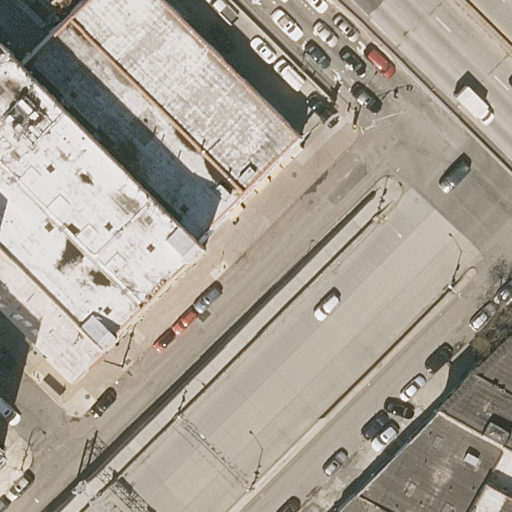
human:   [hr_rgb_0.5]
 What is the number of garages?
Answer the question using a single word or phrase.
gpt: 0

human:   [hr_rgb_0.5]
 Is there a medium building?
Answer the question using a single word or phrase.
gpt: yes

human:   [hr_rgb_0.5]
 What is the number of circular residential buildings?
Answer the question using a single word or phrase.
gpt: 0

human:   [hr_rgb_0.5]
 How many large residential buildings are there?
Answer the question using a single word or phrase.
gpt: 1

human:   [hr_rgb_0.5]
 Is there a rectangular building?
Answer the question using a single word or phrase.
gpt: yes

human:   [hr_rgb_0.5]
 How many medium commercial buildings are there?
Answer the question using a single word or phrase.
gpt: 0

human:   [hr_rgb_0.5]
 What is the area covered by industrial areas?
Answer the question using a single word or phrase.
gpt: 0m2

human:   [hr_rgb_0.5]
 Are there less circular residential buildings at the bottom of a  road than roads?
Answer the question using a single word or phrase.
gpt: yes

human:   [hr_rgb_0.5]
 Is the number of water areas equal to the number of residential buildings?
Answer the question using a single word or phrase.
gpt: no

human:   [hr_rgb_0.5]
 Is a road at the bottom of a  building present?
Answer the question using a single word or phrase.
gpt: yes

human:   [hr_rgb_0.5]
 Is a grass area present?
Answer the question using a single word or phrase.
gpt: no

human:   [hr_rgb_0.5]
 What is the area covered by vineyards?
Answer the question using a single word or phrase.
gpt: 0m2

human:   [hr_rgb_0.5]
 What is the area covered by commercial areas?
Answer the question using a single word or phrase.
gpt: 0m2

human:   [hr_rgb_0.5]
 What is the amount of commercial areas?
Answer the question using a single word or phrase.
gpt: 0

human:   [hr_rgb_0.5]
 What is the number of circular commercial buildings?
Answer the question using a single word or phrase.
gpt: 0

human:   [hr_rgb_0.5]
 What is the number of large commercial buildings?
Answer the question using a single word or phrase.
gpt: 0

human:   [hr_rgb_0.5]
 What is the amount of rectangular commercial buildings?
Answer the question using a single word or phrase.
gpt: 0

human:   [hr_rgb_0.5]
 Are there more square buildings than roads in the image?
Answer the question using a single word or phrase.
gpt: no

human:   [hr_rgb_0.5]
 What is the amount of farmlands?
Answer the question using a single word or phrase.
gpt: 0

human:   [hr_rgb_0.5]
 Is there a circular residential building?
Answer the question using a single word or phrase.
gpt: no

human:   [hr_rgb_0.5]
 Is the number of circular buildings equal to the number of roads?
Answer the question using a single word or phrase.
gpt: no

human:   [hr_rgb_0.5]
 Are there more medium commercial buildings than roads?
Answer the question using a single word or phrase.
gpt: no

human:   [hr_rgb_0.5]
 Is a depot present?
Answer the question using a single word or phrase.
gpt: no

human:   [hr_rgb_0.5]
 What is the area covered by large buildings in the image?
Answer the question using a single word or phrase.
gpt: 1443m2

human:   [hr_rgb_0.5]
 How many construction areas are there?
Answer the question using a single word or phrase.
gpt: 0

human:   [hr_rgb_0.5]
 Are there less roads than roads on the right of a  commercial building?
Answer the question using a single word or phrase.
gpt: no

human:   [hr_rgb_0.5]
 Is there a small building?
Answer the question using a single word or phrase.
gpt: yes

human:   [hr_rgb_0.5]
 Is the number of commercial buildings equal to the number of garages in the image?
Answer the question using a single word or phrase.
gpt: yes

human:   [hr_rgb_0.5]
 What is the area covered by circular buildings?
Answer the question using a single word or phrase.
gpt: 0m2

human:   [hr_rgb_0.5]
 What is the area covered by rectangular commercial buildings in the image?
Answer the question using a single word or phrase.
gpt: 0m2

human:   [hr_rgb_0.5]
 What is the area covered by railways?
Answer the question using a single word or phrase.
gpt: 0m2

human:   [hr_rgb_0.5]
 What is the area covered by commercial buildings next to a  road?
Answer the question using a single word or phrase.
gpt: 0m2

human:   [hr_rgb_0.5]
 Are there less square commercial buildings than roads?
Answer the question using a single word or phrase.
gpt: yes

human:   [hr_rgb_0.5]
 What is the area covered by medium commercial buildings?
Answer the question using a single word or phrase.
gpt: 0m2

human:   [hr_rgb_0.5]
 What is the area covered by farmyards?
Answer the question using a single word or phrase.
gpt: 0m2

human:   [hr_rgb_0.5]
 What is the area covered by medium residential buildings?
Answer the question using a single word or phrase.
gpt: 800m2